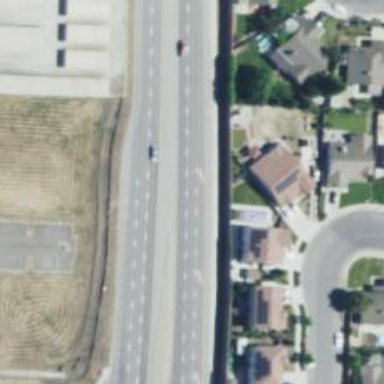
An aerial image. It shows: Primary highway.